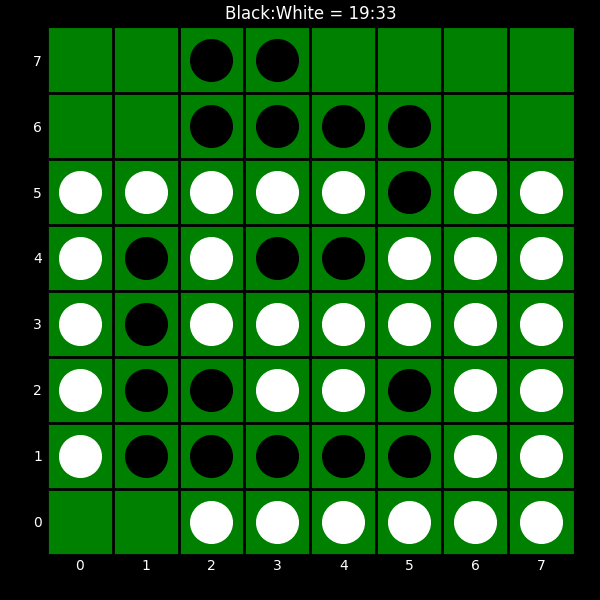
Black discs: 19
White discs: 33